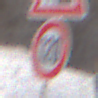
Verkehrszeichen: Geschwindigkeit120
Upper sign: Arbeitsstelle
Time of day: MorningAfternoon
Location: Outdoor (Nature)
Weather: PartlyCloudy
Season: Winter
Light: Natural